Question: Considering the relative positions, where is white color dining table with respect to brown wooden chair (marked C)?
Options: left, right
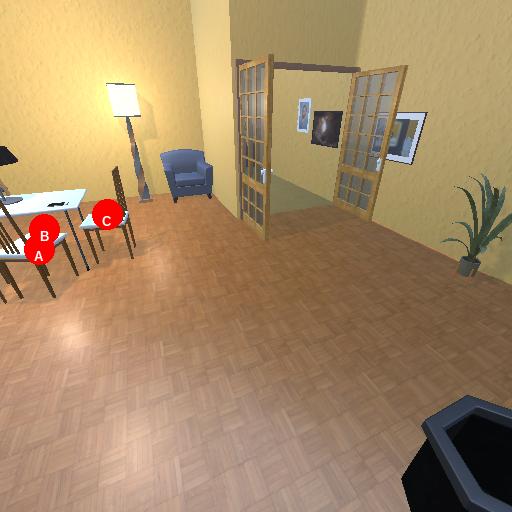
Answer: left